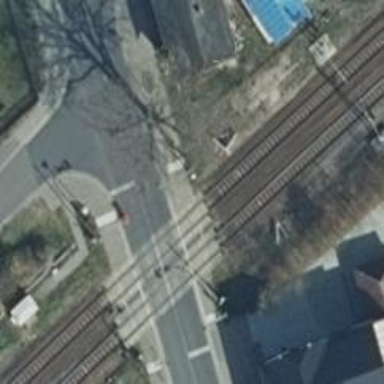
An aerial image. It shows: Railway level crossing.